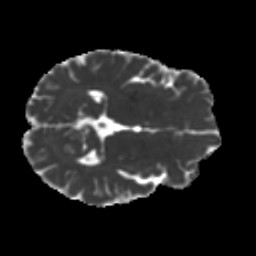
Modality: MD
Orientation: axial
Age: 49
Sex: male
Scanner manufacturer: ge
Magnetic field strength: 3 T
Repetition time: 7.8 s
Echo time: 0.0607 s